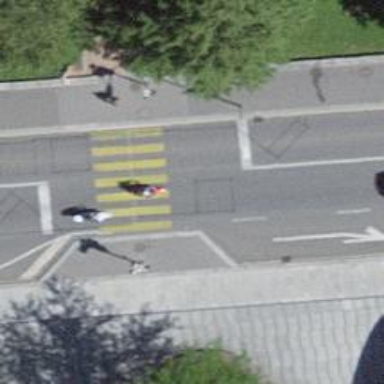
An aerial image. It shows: Road crossing with traffic signals.